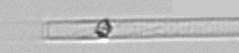
Label: Dactyliosolen_blavyanus